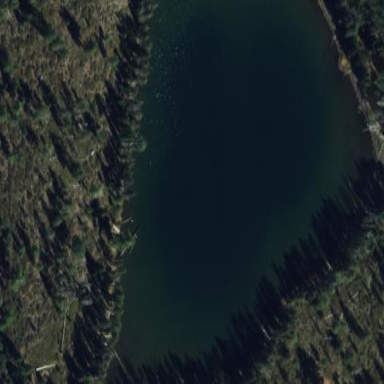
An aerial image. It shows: Beautiful lake surrounded by nature.